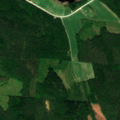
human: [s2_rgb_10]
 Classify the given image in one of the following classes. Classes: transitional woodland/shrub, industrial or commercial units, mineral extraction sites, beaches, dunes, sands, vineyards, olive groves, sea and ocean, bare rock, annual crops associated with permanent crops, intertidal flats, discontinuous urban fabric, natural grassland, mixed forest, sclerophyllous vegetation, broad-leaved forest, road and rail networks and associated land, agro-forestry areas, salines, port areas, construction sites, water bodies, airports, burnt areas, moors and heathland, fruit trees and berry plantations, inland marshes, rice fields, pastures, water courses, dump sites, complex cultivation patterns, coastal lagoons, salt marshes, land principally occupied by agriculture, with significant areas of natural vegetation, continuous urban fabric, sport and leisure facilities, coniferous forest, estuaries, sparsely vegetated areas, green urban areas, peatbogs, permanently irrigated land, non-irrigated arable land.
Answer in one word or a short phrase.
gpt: coniferous forest, mixed forest, water bodies